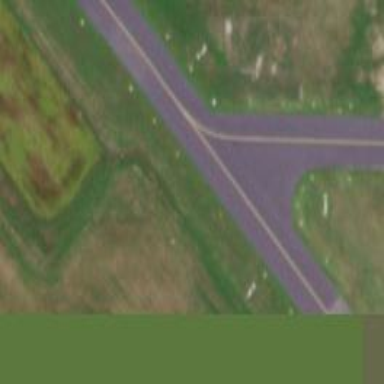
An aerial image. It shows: Image of taxiway at airport.